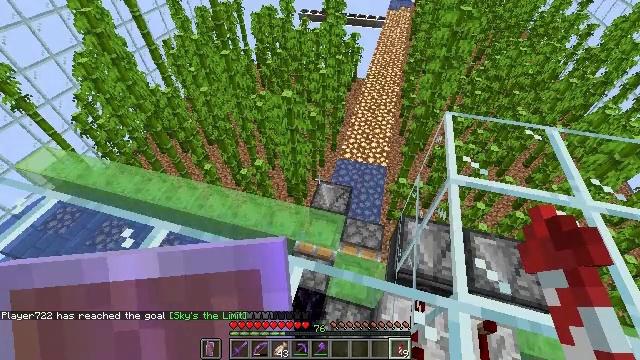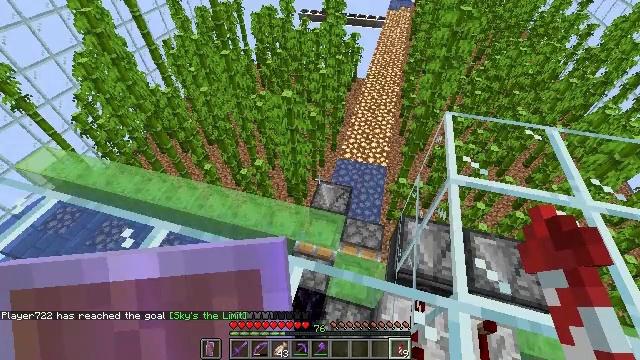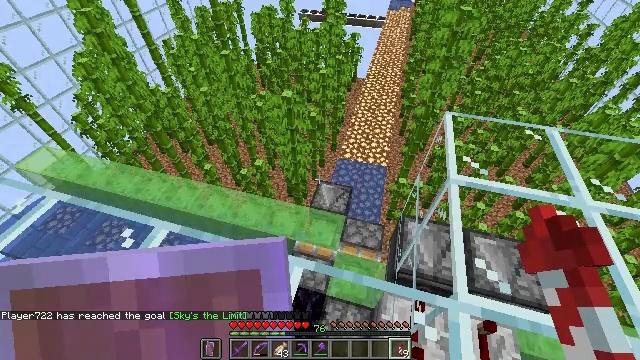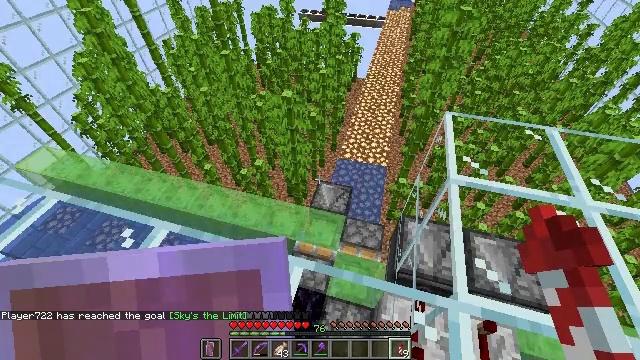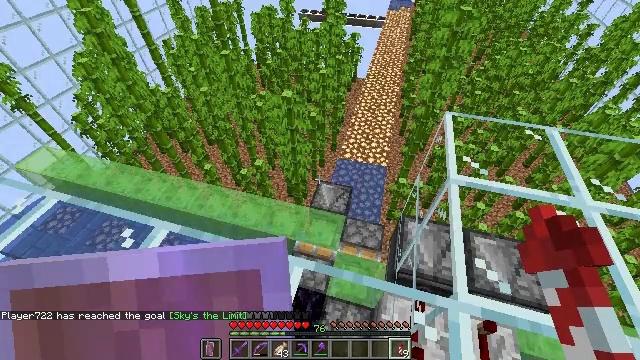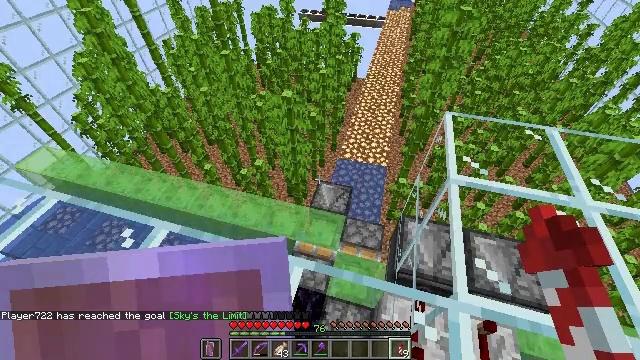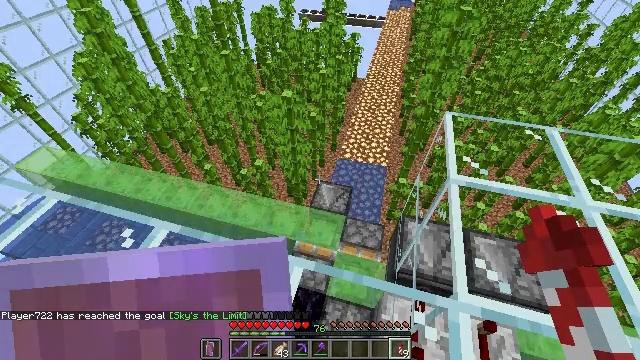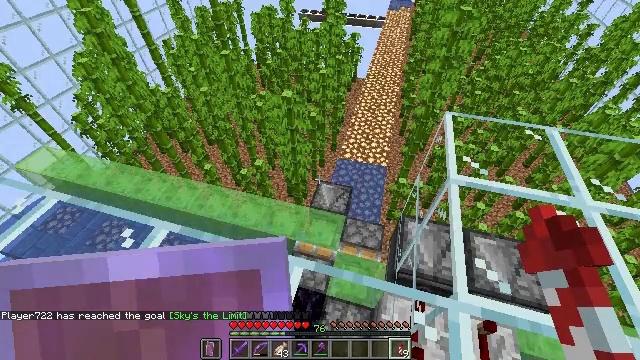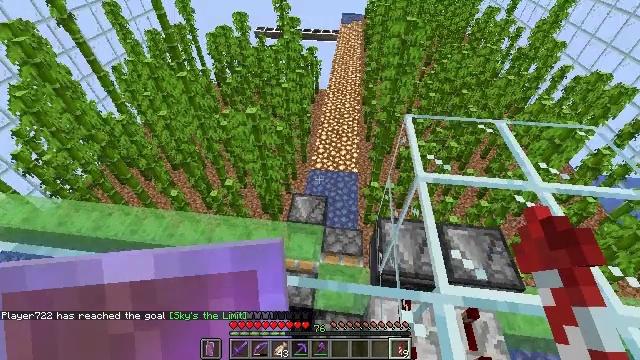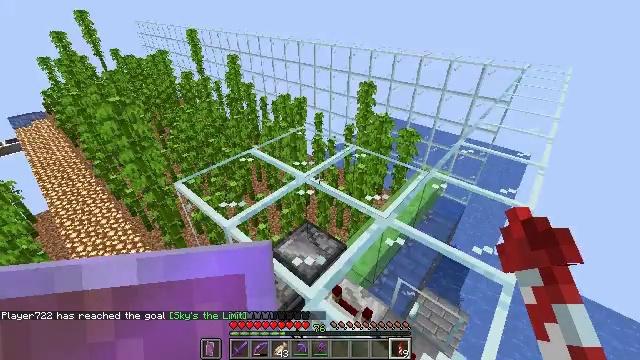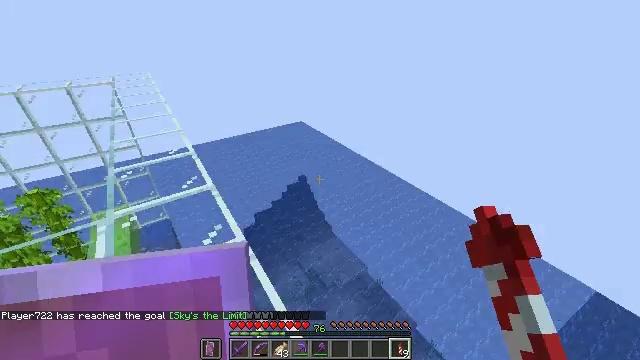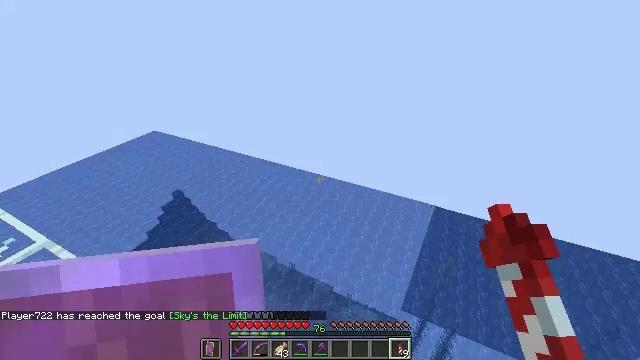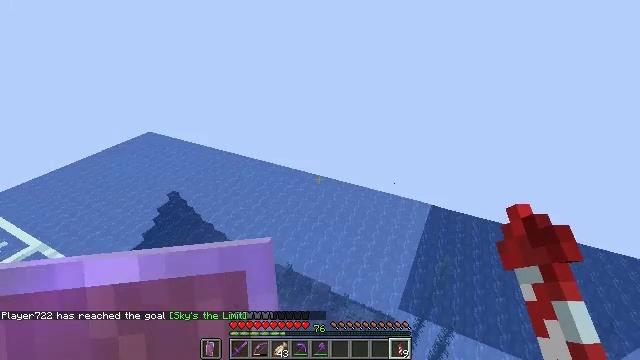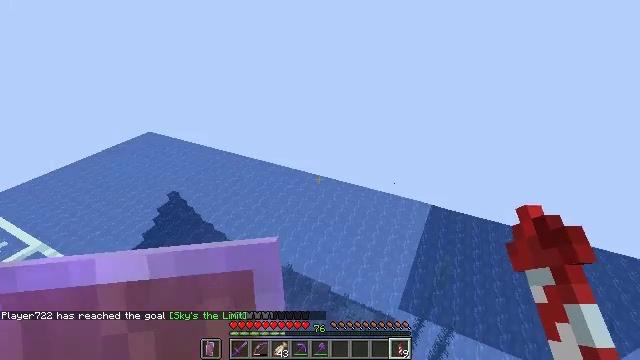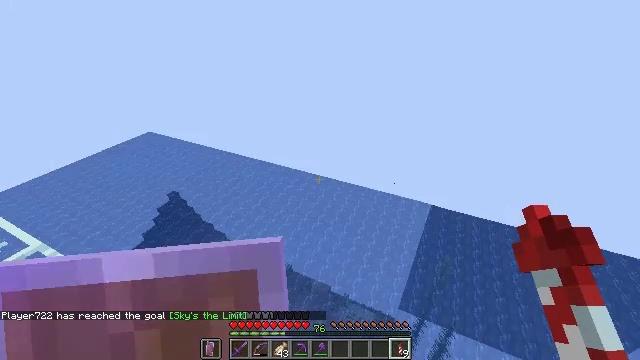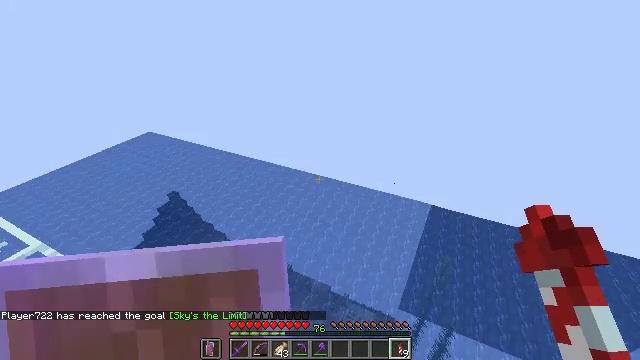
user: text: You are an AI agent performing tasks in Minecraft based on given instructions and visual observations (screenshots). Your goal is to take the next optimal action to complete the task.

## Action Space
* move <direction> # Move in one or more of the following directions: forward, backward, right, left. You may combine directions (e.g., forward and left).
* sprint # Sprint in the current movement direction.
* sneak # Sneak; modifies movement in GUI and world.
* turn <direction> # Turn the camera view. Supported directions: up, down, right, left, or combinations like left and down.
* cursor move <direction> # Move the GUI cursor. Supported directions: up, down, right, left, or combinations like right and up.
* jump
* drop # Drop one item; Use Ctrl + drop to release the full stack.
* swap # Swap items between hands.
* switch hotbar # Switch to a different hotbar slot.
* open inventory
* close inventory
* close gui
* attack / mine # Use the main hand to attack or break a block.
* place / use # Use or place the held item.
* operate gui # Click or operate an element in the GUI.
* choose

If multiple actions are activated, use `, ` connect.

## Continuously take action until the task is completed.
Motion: motion action
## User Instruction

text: Gather jungle leaves from the tree.
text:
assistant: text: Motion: no_op
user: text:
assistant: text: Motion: no_op
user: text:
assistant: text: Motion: no_op
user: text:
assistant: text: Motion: no_op
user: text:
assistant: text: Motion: no_op
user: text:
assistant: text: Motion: no_op
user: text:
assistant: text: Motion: no_op
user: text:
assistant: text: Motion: turn right and up
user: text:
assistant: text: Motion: turn right and up
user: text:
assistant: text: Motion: turn right and up
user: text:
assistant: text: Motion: turn right and down
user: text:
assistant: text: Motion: no_op
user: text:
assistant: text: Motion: no_op
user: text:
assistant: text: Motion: no_op
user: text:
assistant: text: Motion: no_op
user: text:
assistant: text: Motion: no_op
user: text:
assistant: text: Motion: no_op
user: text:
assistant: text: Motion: no_op
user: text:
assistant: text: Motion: no_op
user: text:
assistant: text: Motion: no_op
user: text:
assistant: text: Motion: no_op
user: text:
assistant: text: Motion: no_op
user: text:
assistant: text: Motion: no_op
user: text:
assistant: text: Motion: turn right and up
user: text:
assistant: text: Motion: turn right and up
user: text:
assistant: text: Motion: turn right
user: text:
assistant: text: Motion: turn right and down
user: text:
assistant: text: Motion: turn right
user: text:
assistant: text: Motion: no_op
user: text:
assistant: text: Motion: no_op